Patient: sex F, age 44
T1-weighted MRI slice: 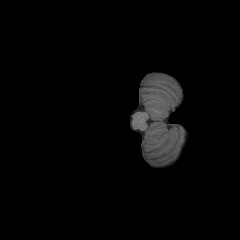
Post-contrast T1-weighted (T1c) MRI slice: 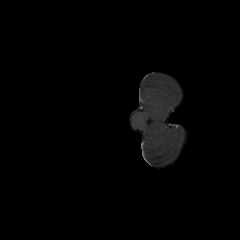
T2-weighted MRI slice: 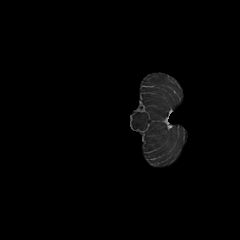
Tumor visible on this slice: no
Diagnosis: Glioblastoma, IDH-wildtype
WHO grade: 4